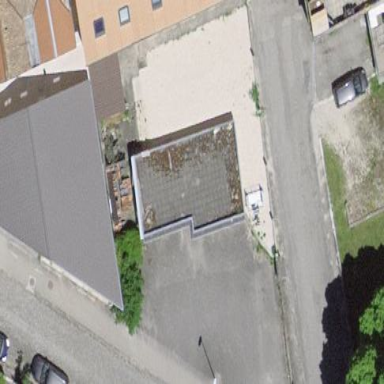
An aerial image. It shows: Garage building.